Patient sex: M
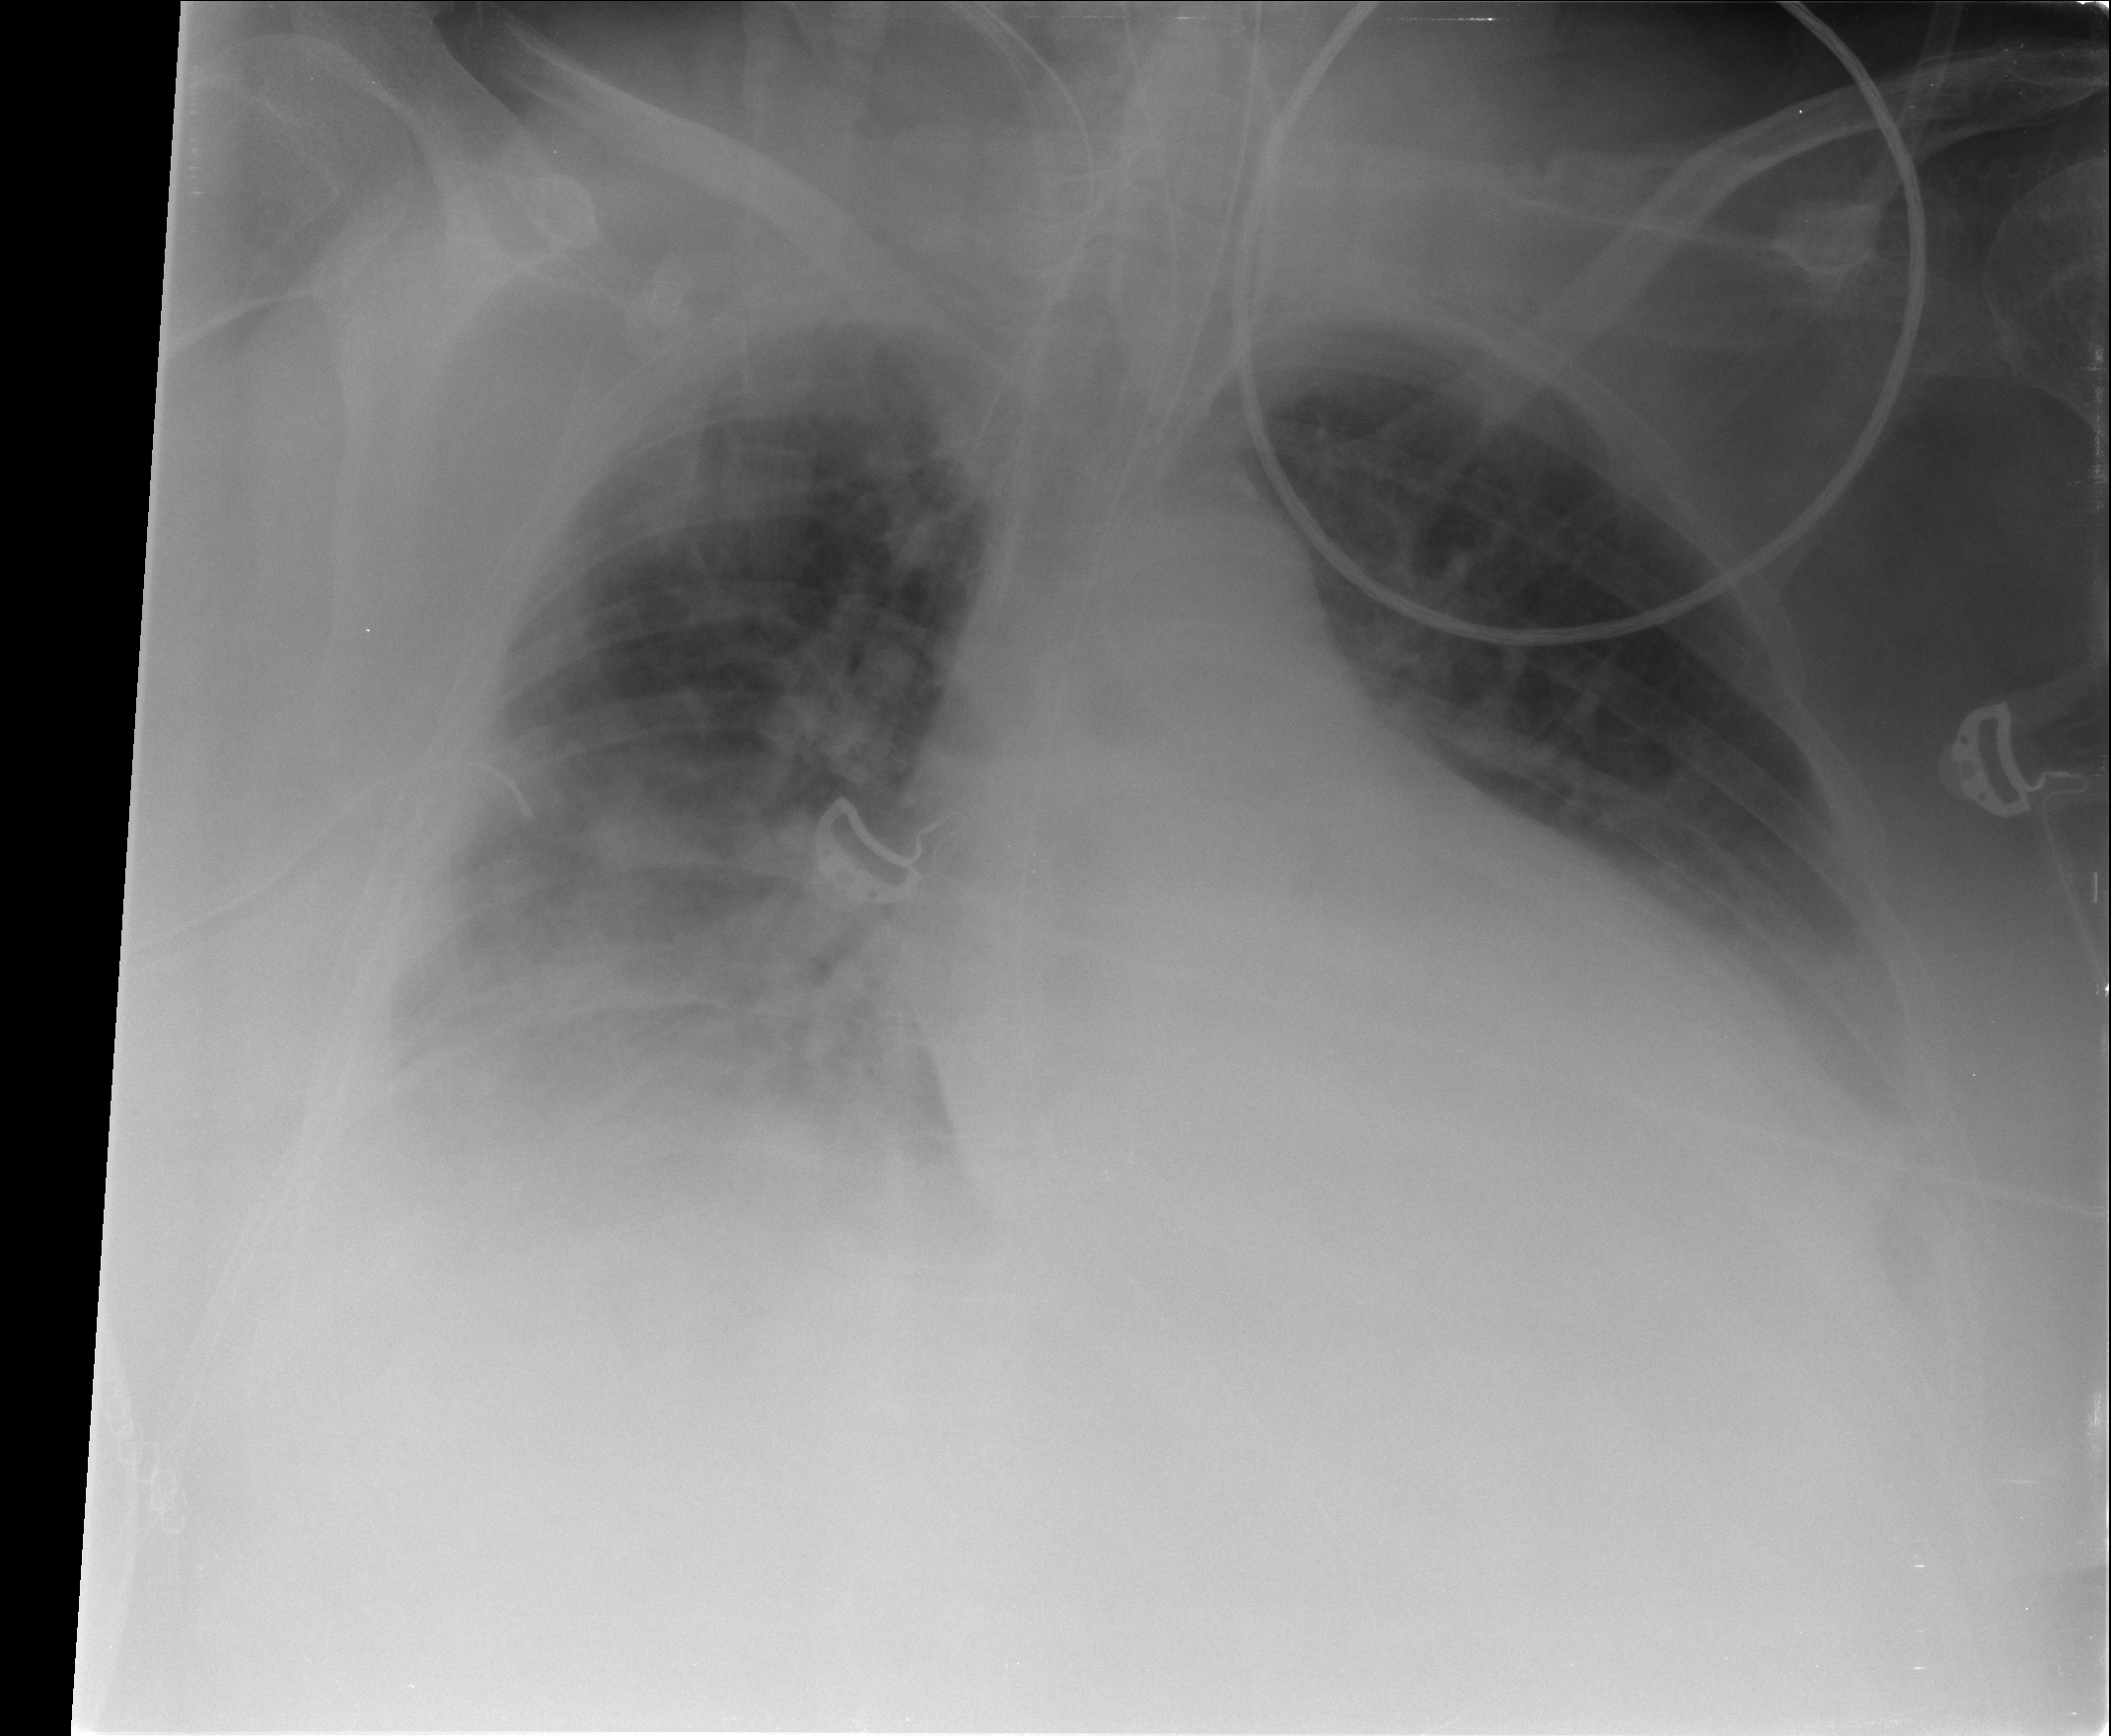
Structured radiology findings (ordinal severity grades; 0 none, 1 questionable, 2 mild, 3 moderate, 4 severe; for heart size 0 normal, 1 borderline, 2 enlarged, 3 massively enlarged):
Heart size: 3
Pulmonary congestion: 2
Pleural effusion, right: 3
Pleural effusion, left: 2
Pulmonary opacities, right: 0
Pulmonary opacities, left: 0
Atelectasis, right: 0
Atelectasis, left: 0